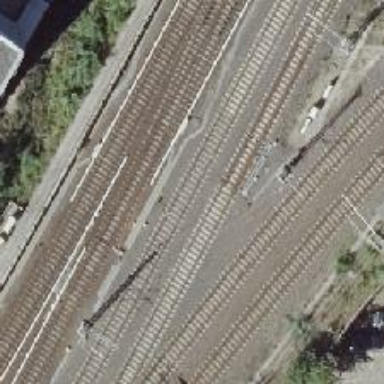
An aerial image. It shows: Railway signal.